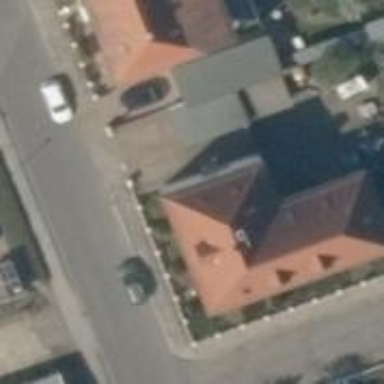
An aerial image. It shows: Detached building.